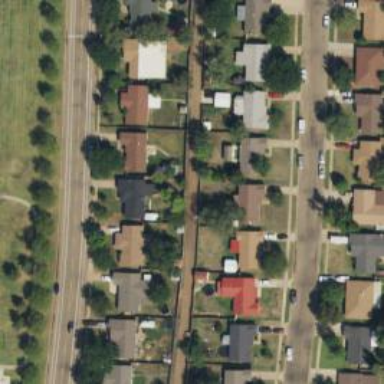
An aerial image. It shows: Alleyway designated as service road.